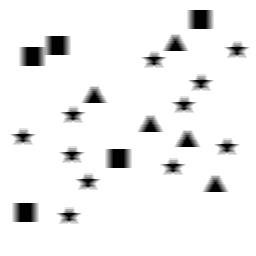
Squares: 5
Triangles: 5
Stars: 11
Total shapes: 21